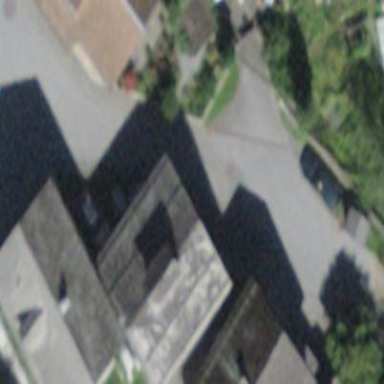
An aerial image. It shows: Historic building.